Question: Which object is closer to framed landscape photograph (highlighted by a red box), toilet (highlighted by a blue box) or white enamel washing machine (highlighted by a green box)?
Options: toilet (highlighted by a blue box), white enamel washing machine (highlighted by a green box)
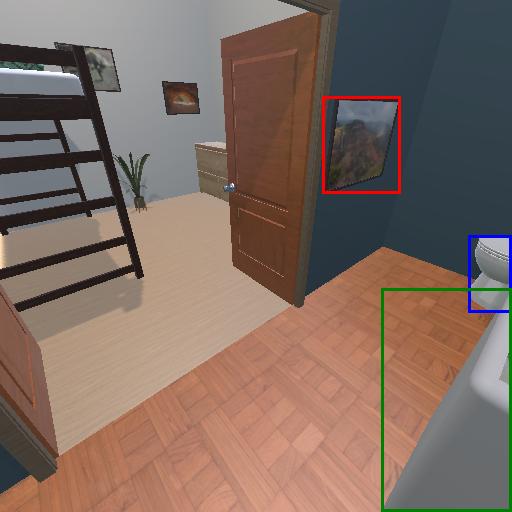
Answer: toilet (highlighted by a blue box)